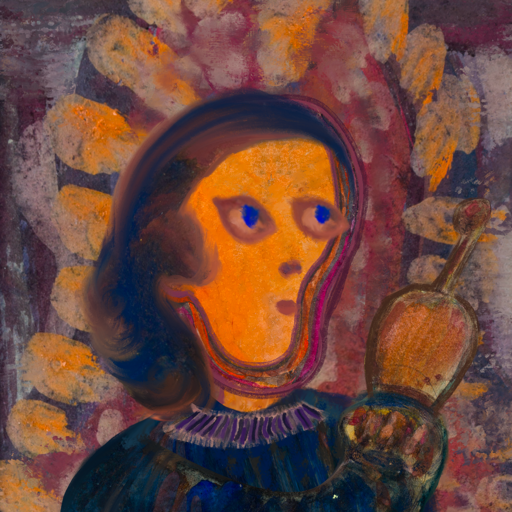
Background: Doll, Head And Neck Side: Hypocrite_w_Hair, Face Side: Mother_And_Son_Mother, Bust: Pipe, Hair Side: Mother_And_Son_Son, Head Accessory: Blank, Second Necklace: Blank, Necklace: HillGirl, Baby: Blank